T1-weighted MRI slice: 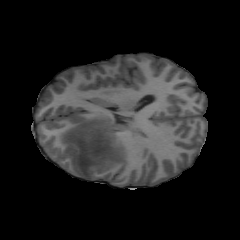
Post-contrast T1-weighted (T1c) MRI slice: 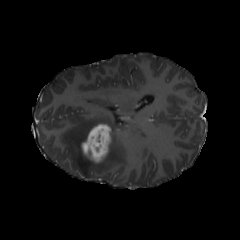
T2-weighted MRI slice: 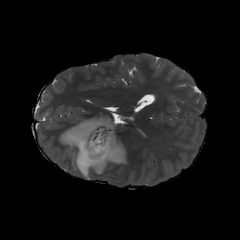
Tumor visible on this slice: yes